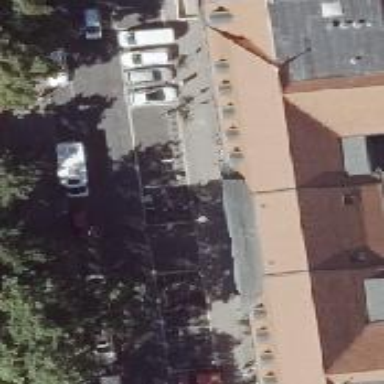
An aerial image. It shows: Bicycle rental facility.